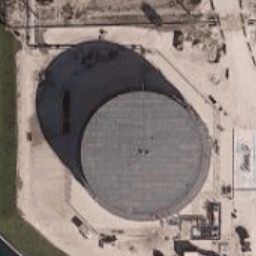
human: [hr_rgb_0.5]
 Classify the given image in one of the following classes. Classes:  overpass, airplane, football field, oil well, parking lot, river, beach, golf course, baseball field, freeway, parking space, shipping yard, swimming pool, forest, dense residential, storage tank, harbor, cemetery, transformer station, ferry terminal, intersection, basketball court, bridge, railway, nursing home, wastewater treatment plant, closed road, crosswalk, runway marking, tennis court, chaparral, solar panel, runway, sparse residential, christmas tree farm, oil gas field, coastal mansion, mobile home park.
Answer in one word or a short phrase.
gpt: storage tank